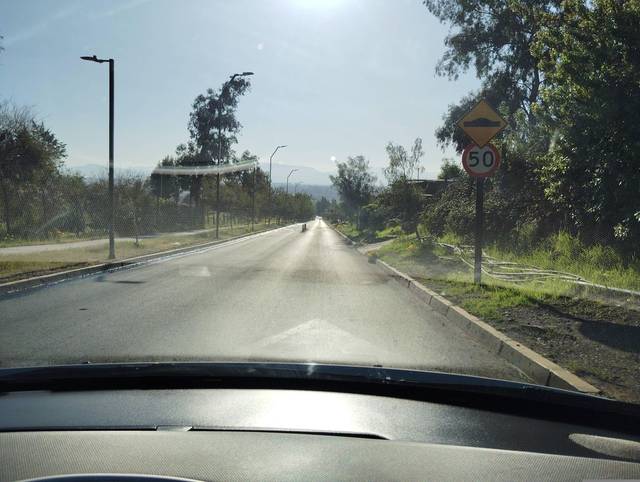
Region: Chile
Coordinates: -33.494, -70.534